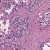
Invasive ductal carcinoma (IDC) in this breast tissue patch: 1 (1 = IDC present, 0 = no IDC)